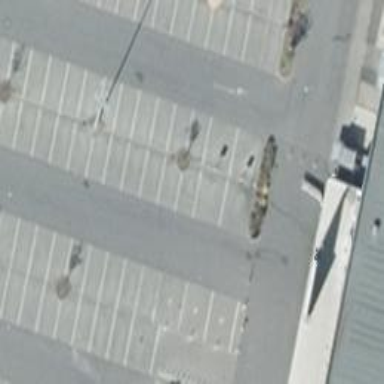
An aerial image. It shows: Paved parking aisle in service road.